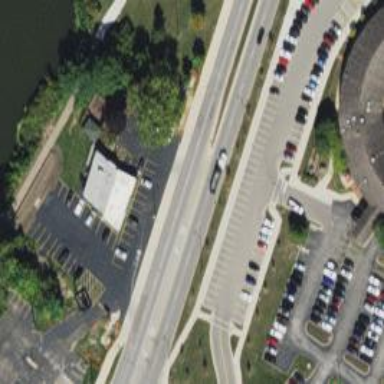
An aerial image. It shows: Secondary road with separate asphalt sidewalk.